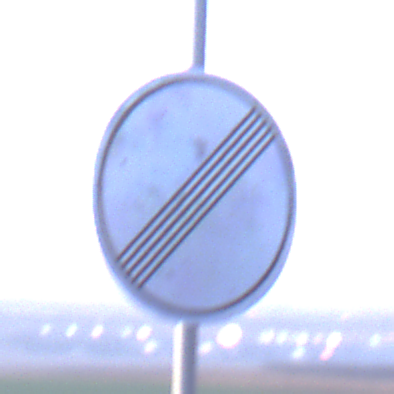
Verkehrszeichen: EndeSaemtlicherBegrenzungen
Umgebung: Outdoor, Nature
Tageszeit: SunriseSunset
Wetter: Clear
Licht: Natural
Jahreszeit: NotSpecified
Kontrast: LowContrast